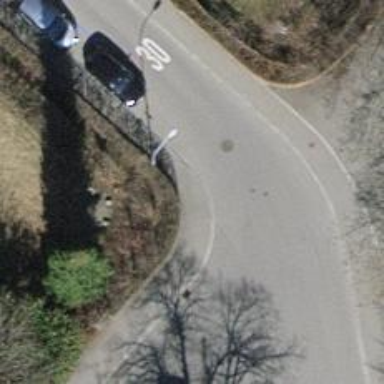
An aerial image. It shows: Asphalt sidewalk.